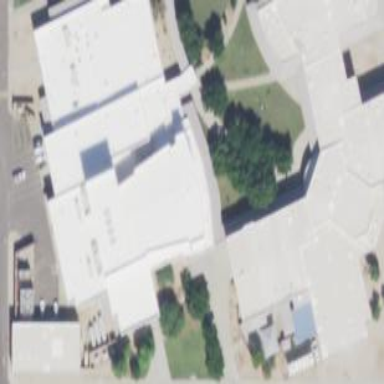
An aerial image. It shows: School building.